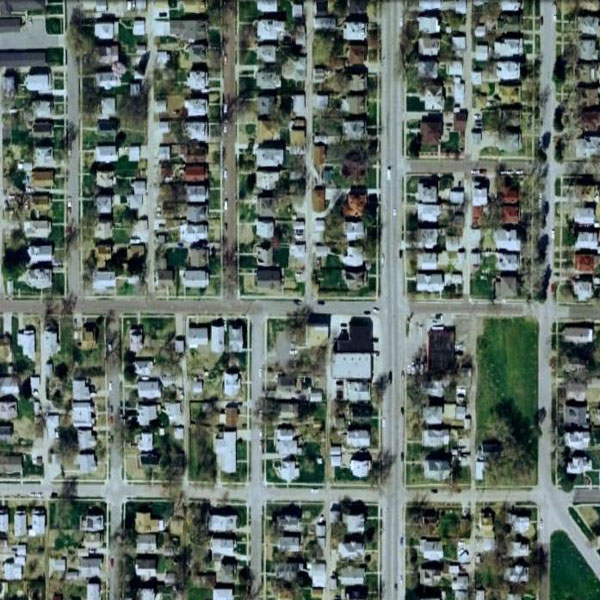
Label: DenseResidential